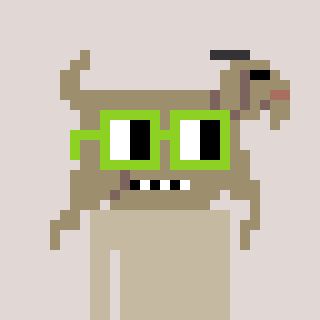
a pixel art character with square light green glasses, a goat-shaped head and a bluegrey-colored body on a warm background